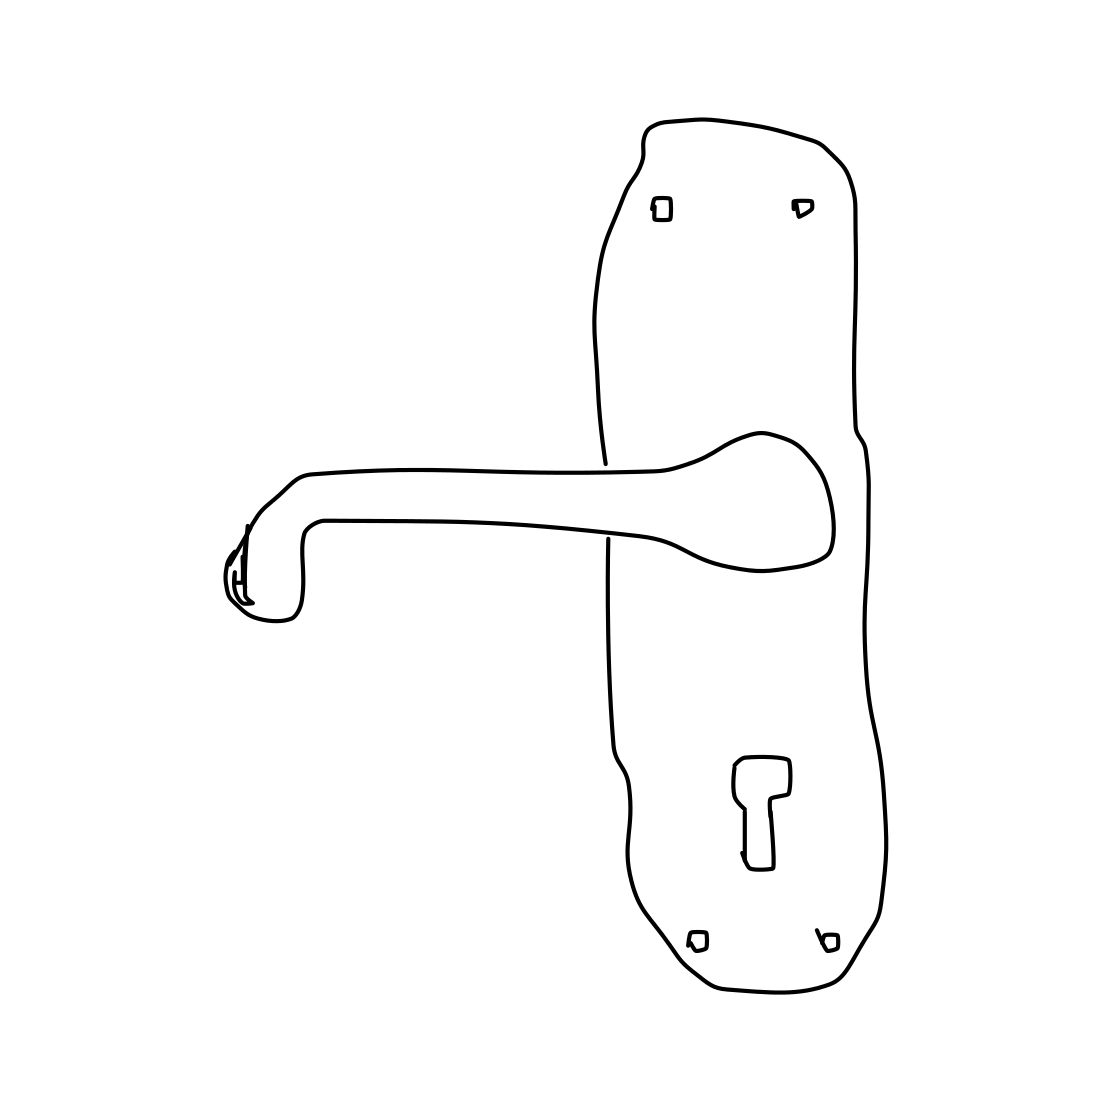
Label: door handle